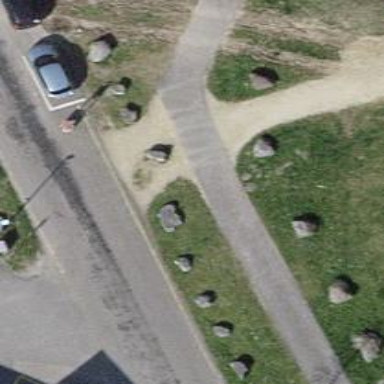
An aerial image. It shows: Path surfaced with fine gravel.